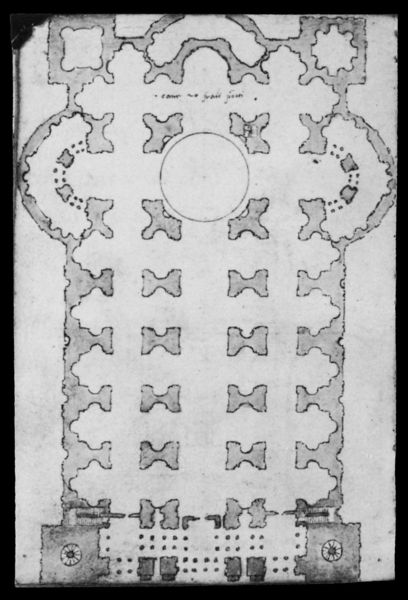
Titel: Der Grundriss Raffaels für St. Peter (Varignano ?)
Künstler: Domenico da Varignano
Institution: New York, Pierpont Morgan Library
Schlagwörter: architektur, kirche, dreischiffig, grundriss